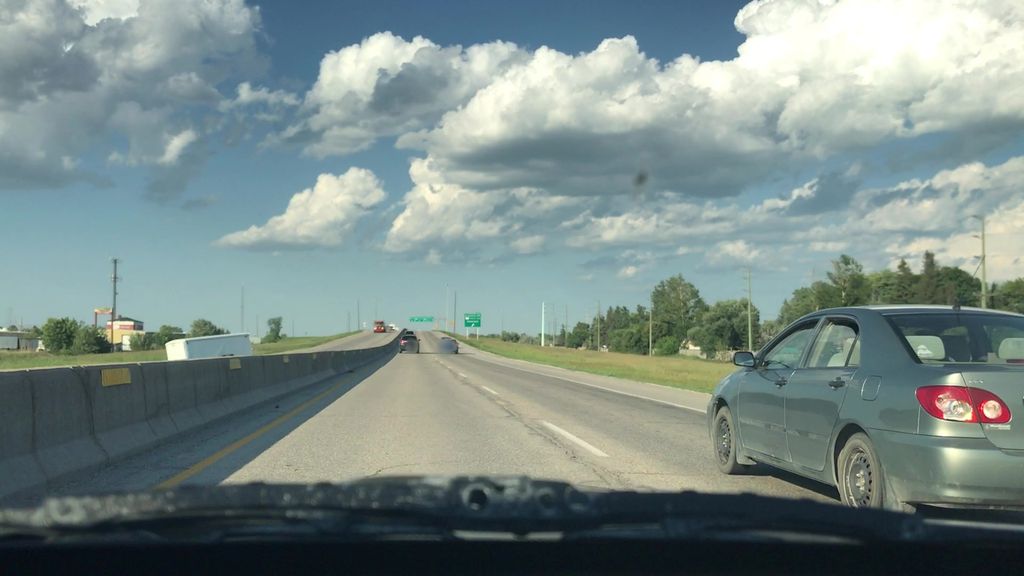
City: winnipeg